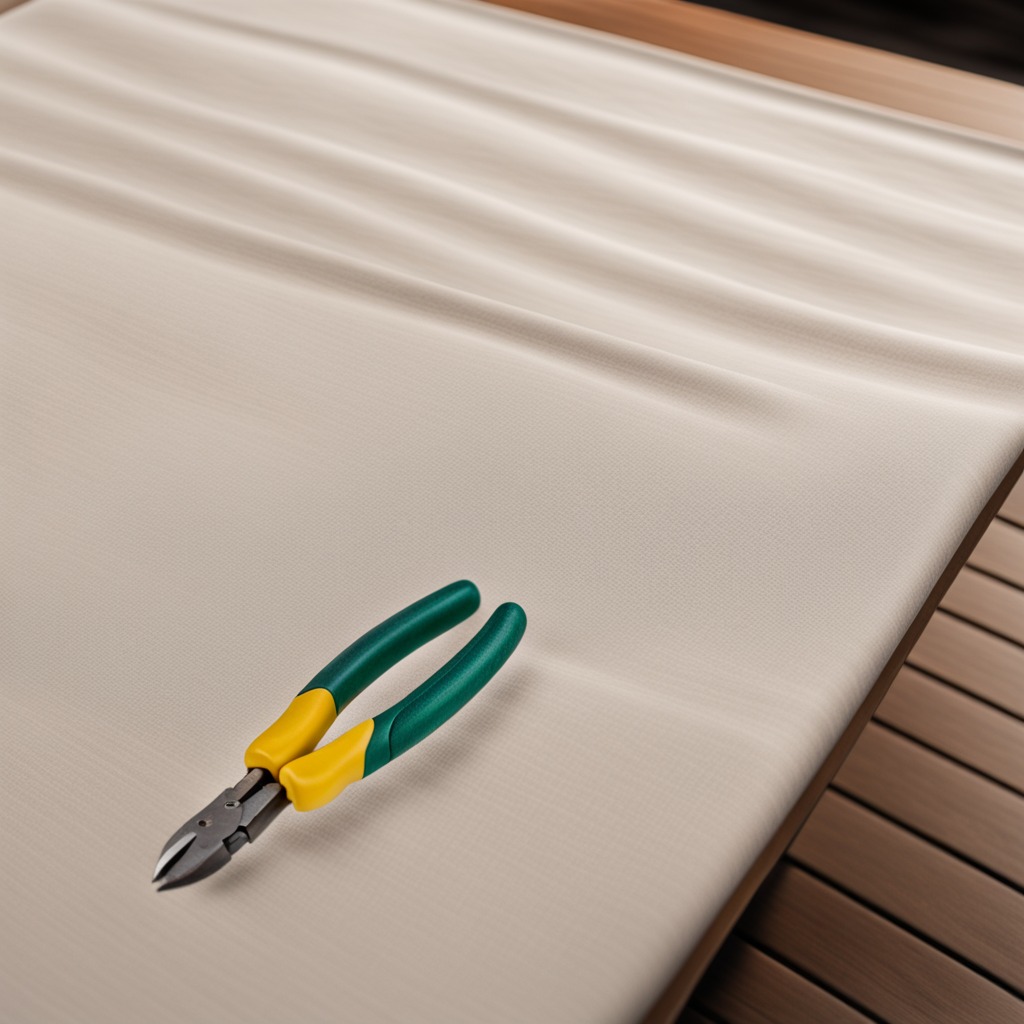
A plier is lying on the wooden table.